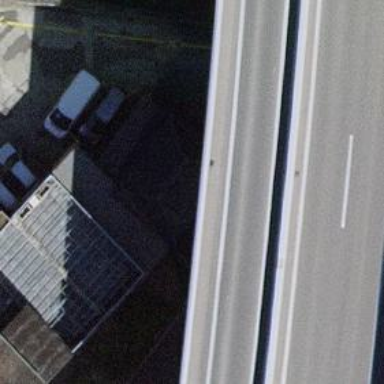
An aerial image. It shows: Traction substation.